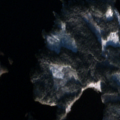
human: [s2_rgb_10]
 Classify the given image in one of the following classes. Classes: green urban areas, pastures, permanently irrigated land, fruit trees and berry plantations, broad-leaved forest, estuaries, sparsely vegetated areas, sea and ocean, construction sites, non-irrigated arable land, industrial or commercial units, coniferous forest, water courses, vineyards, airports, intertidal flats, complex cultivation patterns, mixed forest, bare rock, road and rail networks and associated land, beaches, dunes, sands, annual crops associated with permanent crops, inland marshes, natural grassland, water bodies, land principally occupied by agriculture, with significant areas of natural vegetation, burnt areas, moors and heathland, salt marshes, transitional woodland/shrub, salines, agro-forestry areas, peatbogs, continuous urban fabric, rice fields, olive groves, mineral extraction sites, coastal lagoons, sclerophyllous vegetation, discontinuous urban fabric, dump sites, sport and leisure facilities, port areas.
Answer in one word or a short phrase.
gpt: land principally occupied by agriculture, with significant areas of natural vegetation, coniferous forest, mixed forest, water bodies